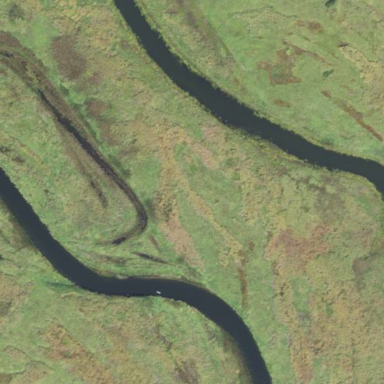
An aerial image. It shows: River flowing through natural landscape.